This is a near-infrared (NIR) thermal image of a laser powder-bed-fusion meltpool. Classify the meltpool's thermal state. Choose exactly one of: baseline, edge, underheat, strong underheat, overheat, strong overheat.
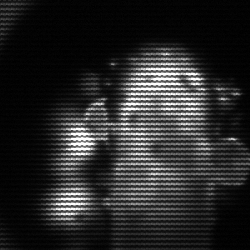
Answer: strong underheat